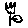
Label: flower